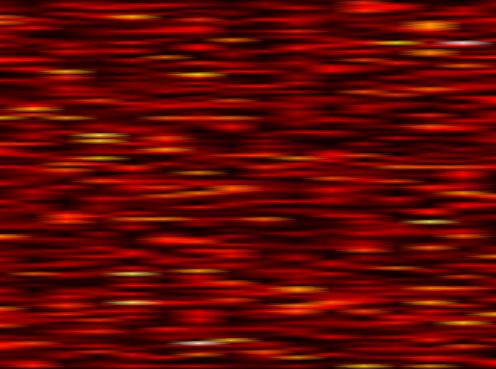
Label: FOFDM